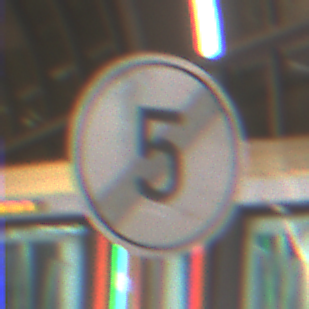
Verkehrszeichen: EndeGeschwindigkeit5
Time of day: NotSpecified
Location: Indoor (Urban)
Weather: NotSpecified
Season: NotSpecified
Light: Artificial